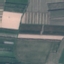
Land use / land cover: PermanentCrop